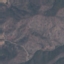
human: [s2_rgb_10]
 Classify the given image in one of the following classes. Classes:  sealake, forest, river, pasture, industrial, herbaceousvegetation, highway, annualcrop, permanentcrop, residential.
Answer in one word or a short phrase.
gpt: HerbaceousVegetation